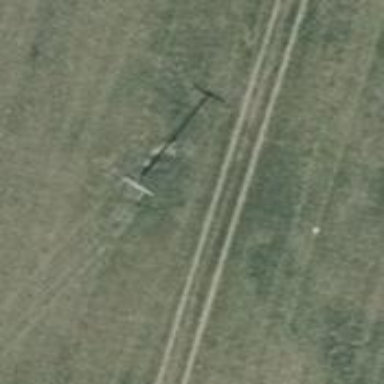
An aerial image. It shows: Power pole.